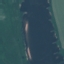
Label: River